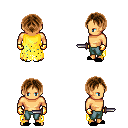
a pixel art fantasy rpg character, male body template, human, tanned skin, yellow tattered cape, teal pants, brown parted hairstyle, gold gloves, black slippers, dagger, four views (front, back, left, right), 2x2 character sprite sheet, small pixel art, hard edges, no anti-aliasing